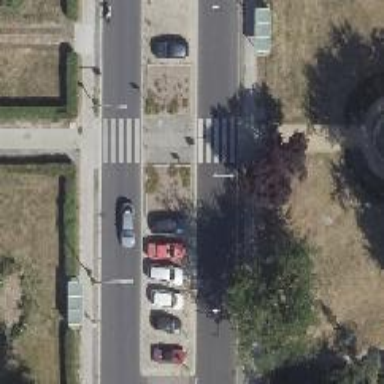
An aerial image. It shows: Traffic island located on footway.